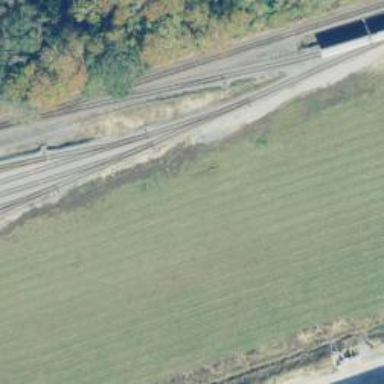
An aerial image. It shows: Rail spur service.